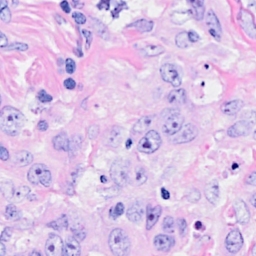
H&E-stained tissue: Breast